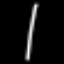
Label: line